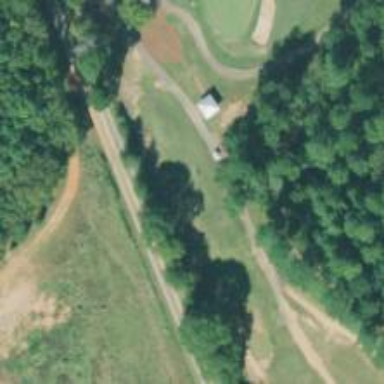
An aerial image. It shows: Path for both road and golf.